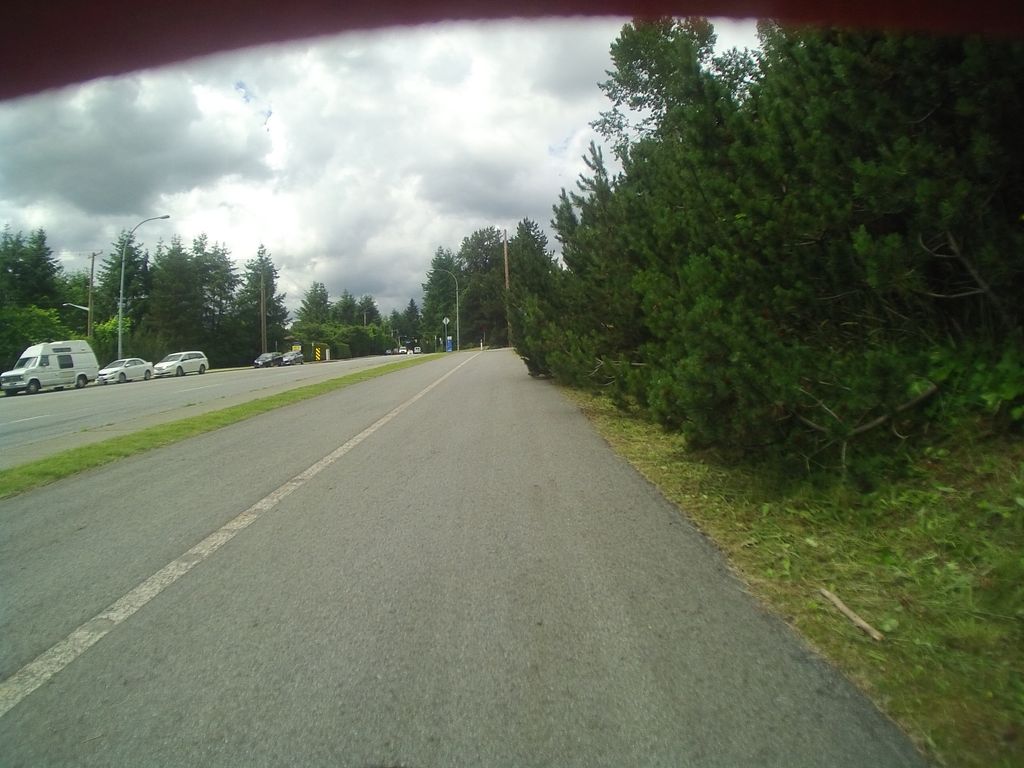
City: vancouver